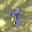
Label: 4